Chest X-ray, PA view. Patient: 54 years old, sex M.
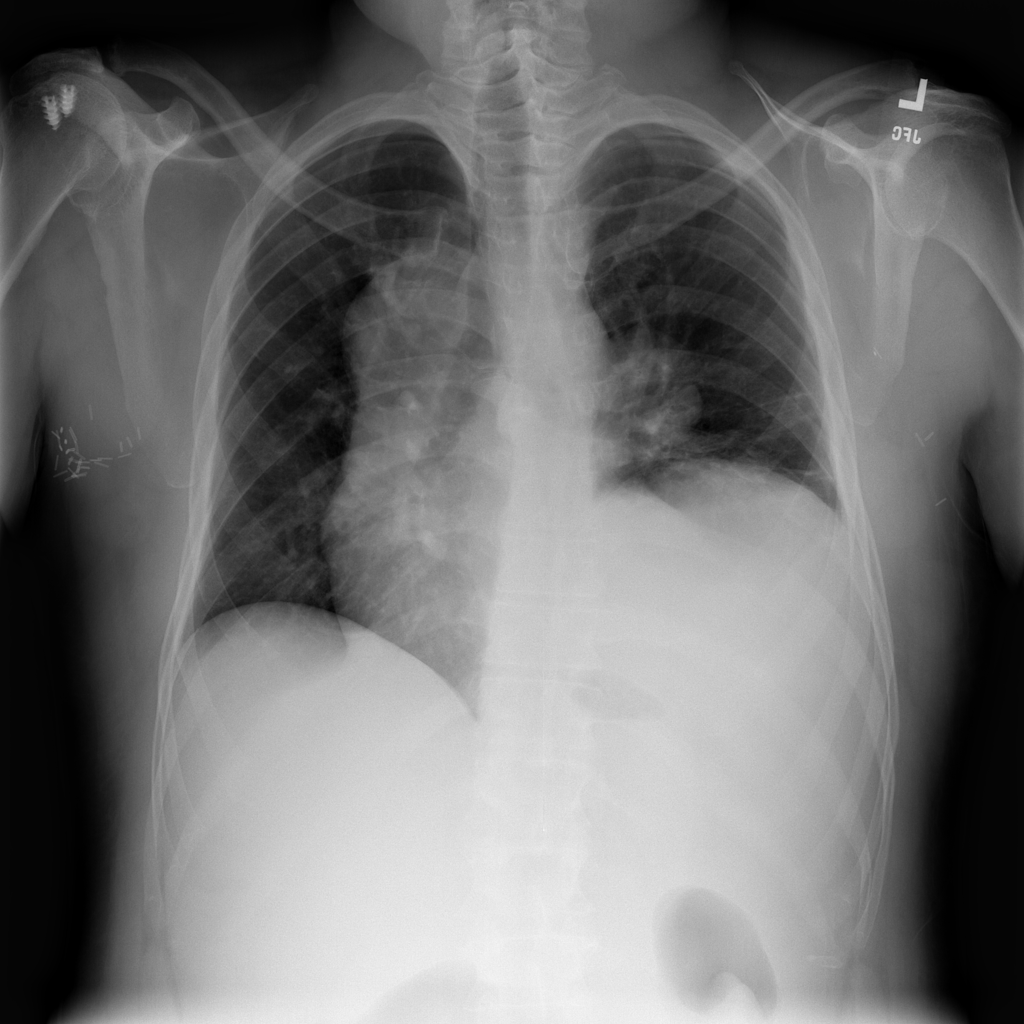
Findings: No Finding